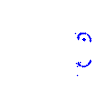
Particle: kaon